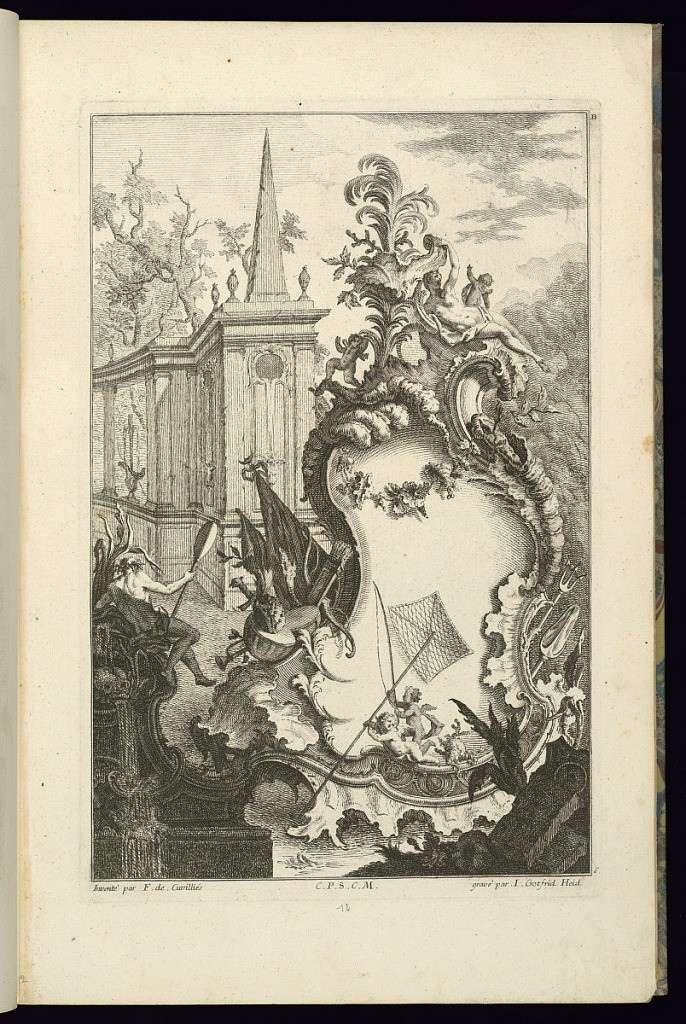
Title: Design for Fountain with Two Putti with a Fishing Net
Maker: François de Cuvilliés the Elder, Belgian, 1695 - 1768
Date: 1745
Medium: Etching and engraving on off-white laid paper
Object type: Print
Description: Design for a fountain in the form of an irregular cartouche, decorated with rinceaux, coral, nude figures, putti, a river god, musical instruments, flags, and attributes of the sea. The plate is signed and numbered.